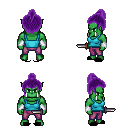
a pixel art fantasy rpg character, male body template, orc, green skin, teal pirate shirt, magenta pants, purple short topknot hairstyle, white cloth bracers, black slippers, dagger, four views (front, back, left, right), 2x2 character sprite sheet, small pixel art, hard edges, no anti-aliasing